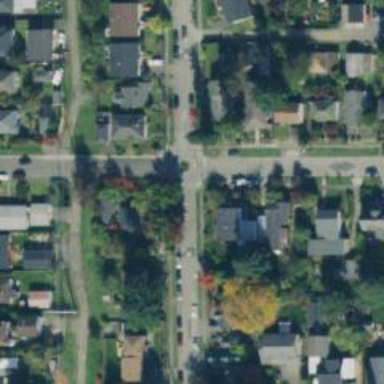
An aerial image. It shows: Asphalt road in living street with separate sidewalk.